Question: When using 'facet_grid(x ~ y)' with ggplot2 I've seen in various examples and read in the documentation that the 'x' variable is laid out vertically and the 'y' variable horizontally. However, when I run the following:
'''
set.seed(1)
b = c(rnorm(10000,mean=0,sd=0.5),rnorm(10000,mean=5,sd=0.5),
rnorm(10000,mean=7,sd=0.5),rnorm(10000,mean=10,sd=0.5))
x = c(rep('xL', 20000), rep('xR',20000))
y = c(rep('yL',10000), rep('yR',20000), rep('yL',10000))
foo = data.frame(x=x,y=y,b=b)
ggplot(data=foo, aes(foo$b)) +
geom_histogram(aes(y=..density..),breaks=seq(-5,12,by=.2),col='steelblue',fill='steelblue2') +
geom_density(col='black') +
facet_grid(x ~ y, scales='free_y')
'''
I get the below (sorry for the quality). And even though, from above, the distribution with mean 10 is the one with (x,y) of 'xR,xL' that one appears in the bottom right quadrant which has labels 'xR,yR'. What am I doing wrong?

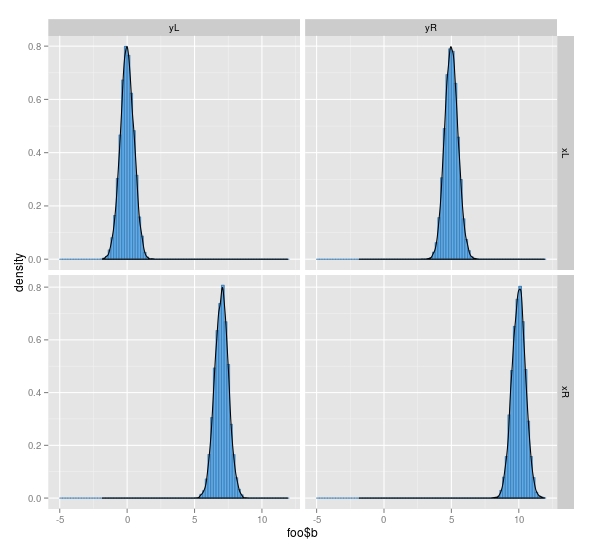
Answer: Change 'aes(foo$b)' to 'aes(x = b)' to make sure the aesthetics are mapping correctly.
You want to make sure 'ggplot' is finding the column labelled 'b' from the correct scope i.e. from the data that it has been passed. For example, it may be the case that 'ggplot' rearranged your data when you passed it, so mapping the variable 'foo$b' no longer aligns with what you want.
I'm not saying this is what happened - just an example of why calling the aesthetic from the correct scope is important.